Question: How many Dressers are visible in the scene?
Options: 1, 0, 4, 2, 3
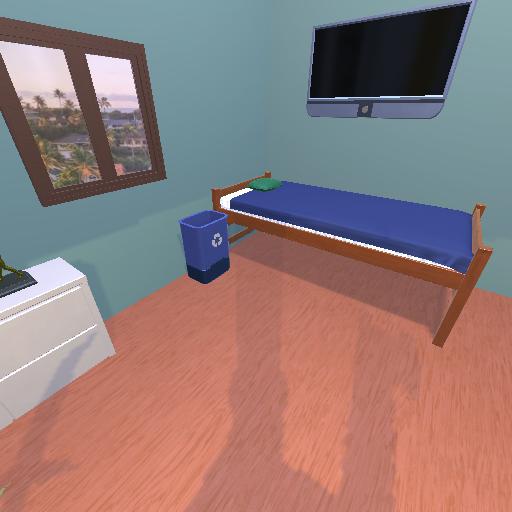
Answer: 1